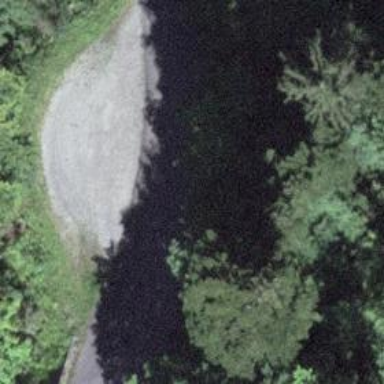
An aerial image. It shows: Unclassified road with asphalt surface. The road has grade1 tracktype.